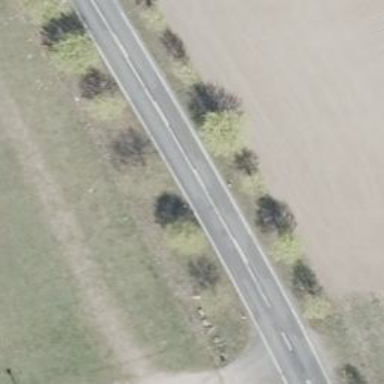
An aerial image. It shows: Row of broadleaved trees.